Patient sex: F
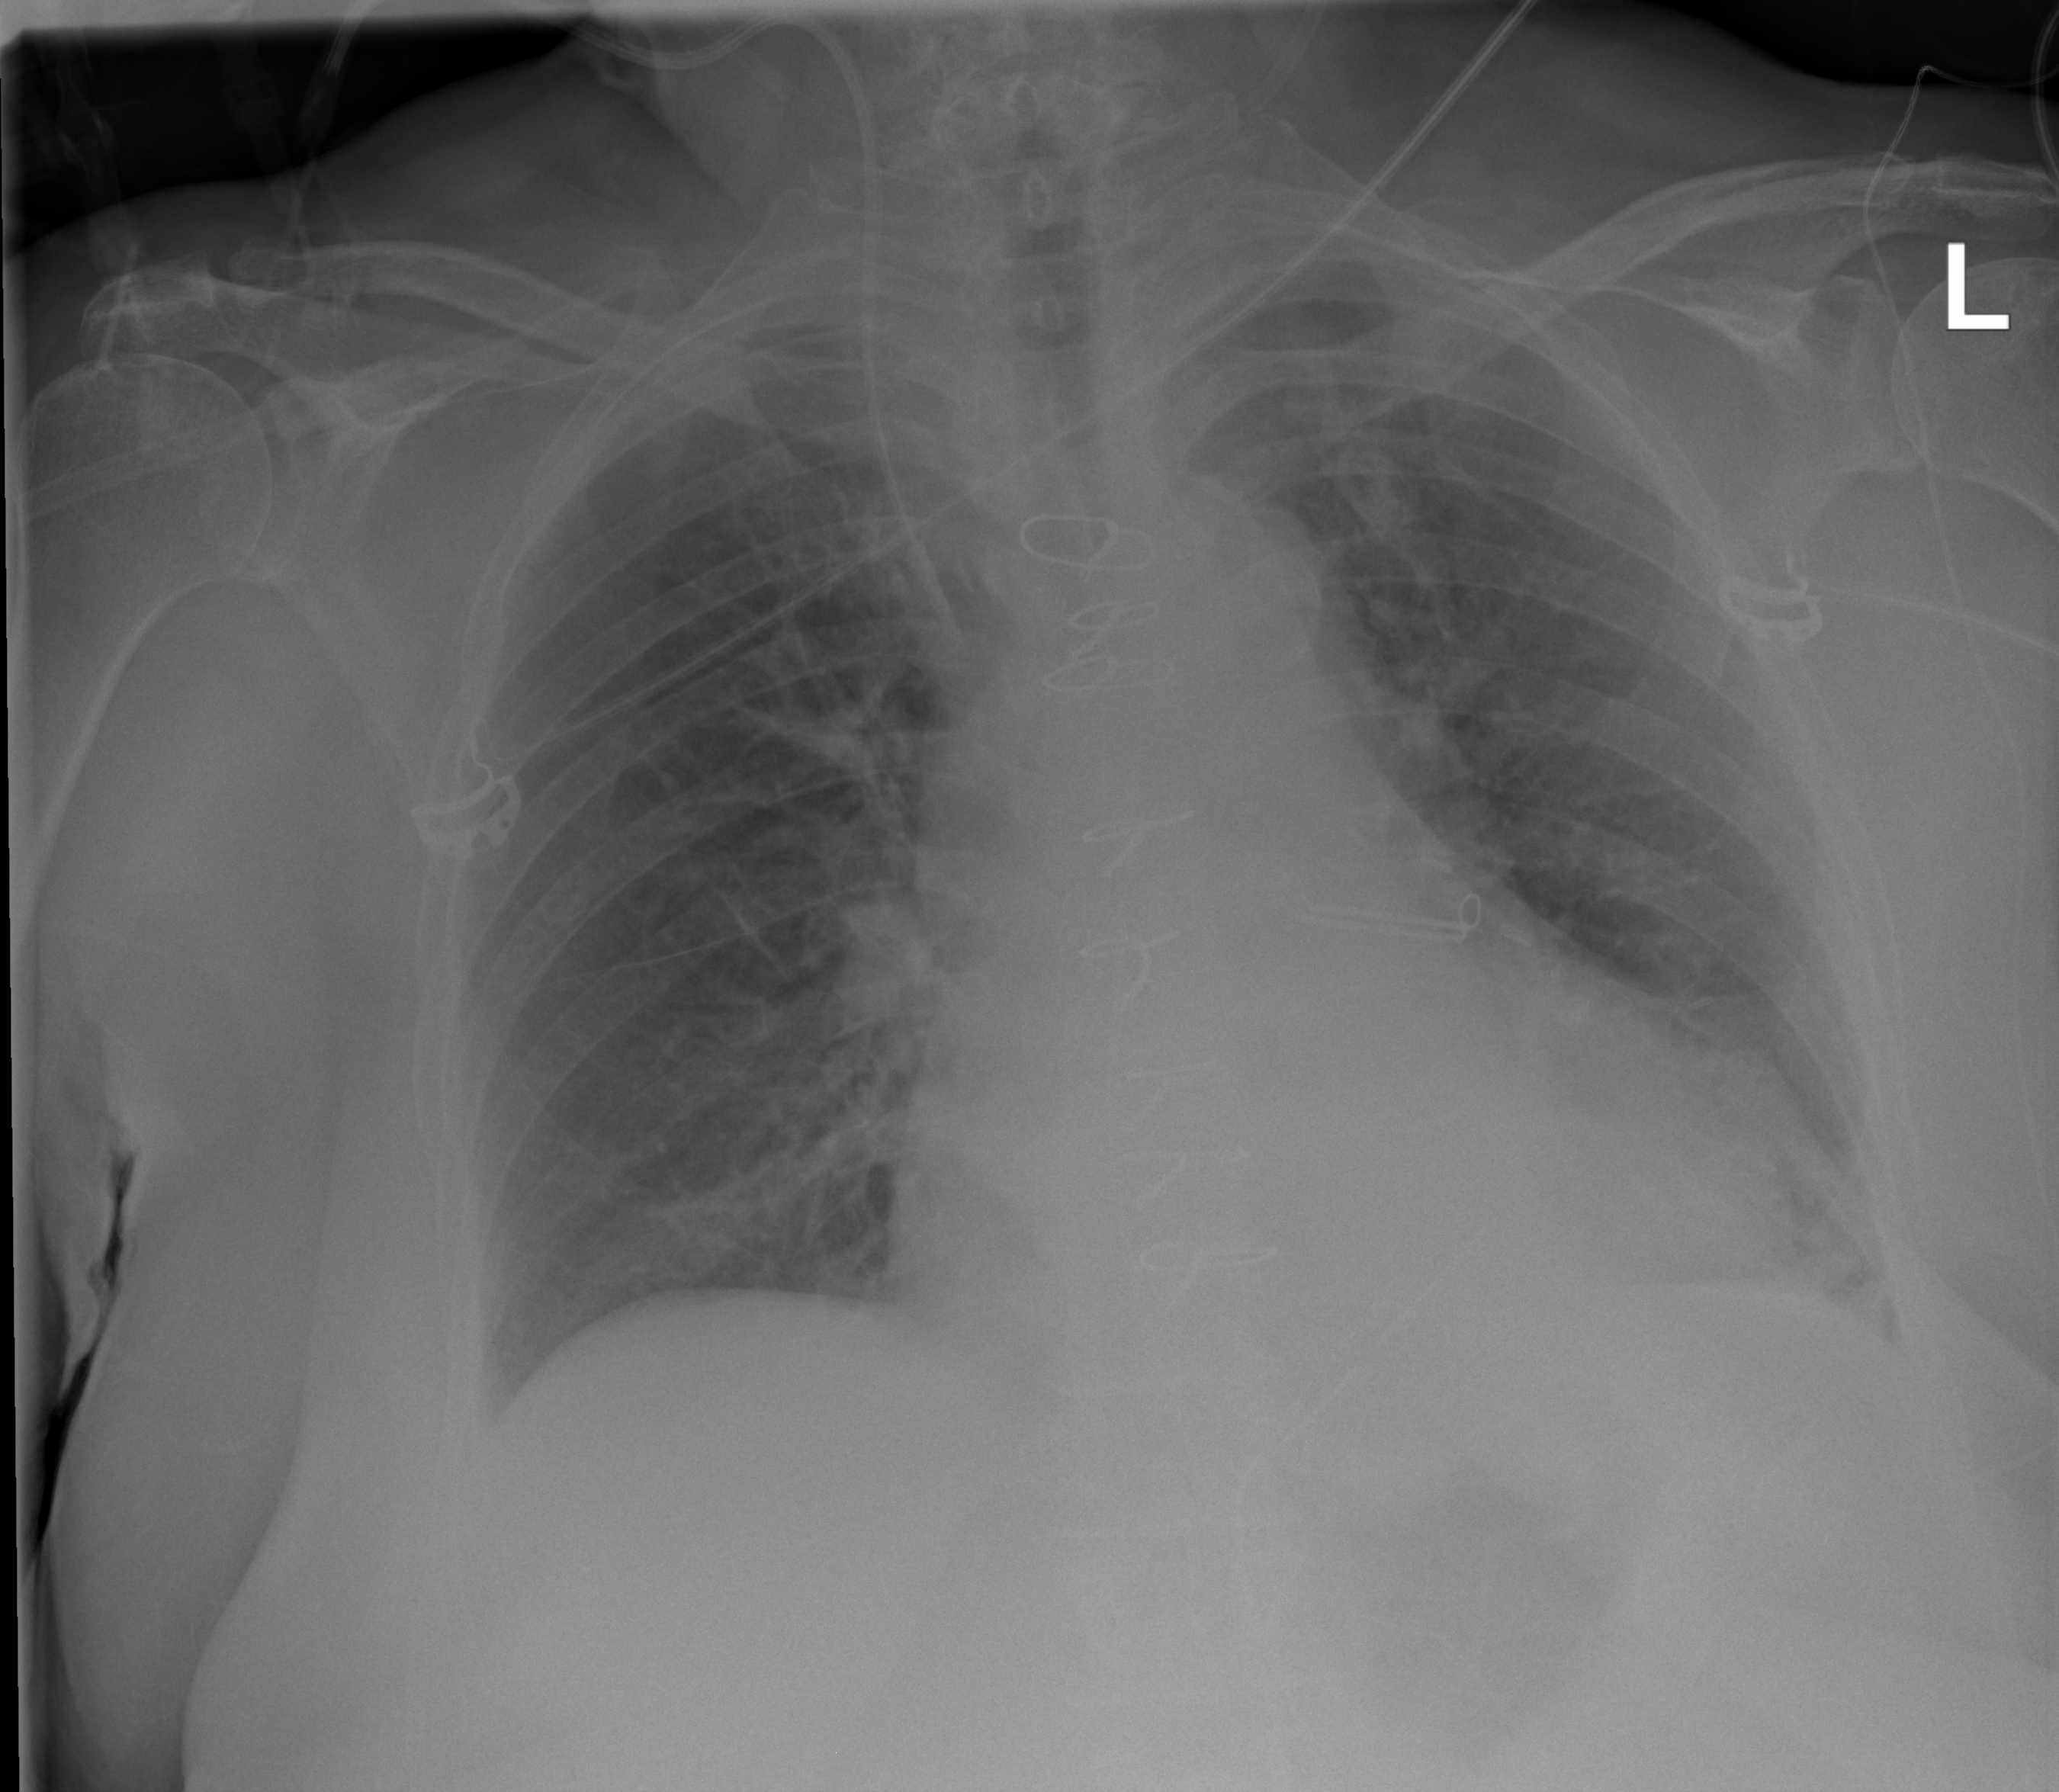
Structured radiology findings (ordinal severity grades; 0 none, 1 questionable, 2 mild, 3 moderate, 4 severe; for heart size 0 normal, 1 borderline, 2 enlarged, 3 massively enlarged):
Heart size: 2
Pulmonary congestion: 0
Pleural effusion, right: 0
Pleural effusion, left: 0
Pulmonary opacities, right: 0
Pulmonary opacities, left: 0
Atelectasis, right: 1
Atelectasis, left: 2